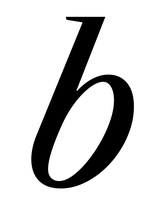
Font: LibreCaslonText-Italic_Italic